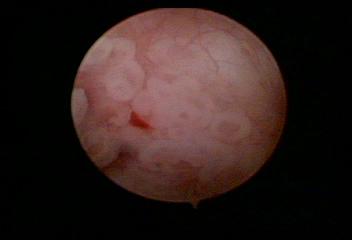
Modality: WLC
Class: Malignant
Subclass: LowGradePapillary
Lesion: L1
Stage: Ta
Morphology: Papillary
Bladder cancer association: Yes
Annotated structures: Tumor